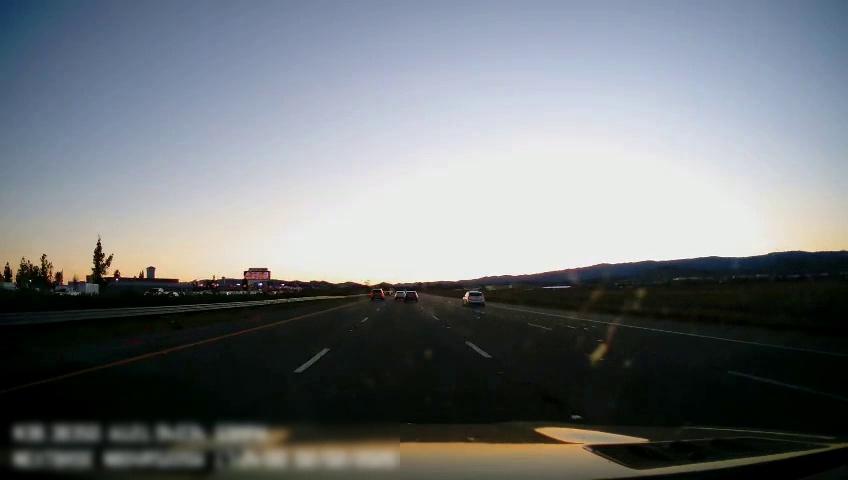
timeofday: Dusk/Dawn/Twilight
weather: Cloudy
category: Drivable Space
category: Vehicles | SUV
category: Vehicles | Car
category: Vehicles | Car
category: Vehicles | Car
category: Vehicles | SUV
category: Vehicles | SUV
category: Lanes | Alternate Lane
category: Lanes | Current Lane
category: Lanes | Current Lane
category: Lanes | Alternate Lane
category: Lanes | Alternate Lane